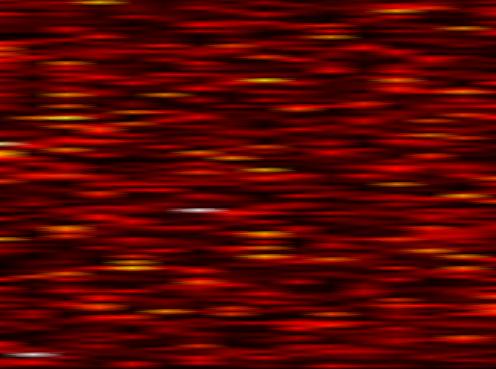
Label: FOFDM